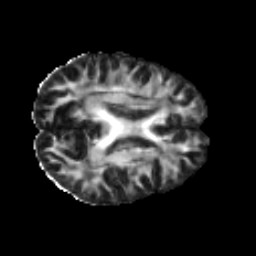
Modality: FA
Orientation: axial
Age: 38
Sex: male
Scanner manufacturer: ge
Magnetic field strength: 3 T
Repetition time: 7.8 s
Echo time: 0.0607 s